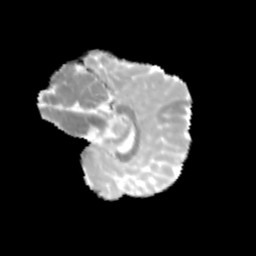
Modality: MD
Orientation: sagittal
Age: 11
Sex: female
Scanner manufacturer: siemens
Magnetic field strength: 3 T
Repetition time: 3.8 s
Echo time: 0.07 s